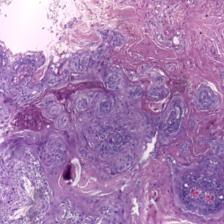
Diagnosis: OSCC